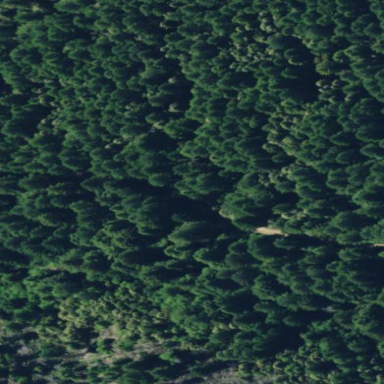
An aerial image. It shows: Forest area.